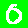
Digit: 0